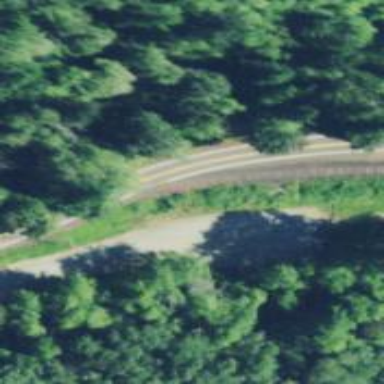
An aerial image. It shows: Railway track.